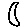
Label: moon